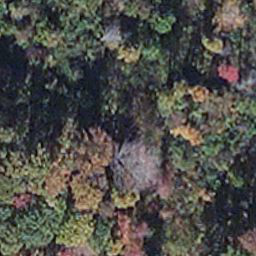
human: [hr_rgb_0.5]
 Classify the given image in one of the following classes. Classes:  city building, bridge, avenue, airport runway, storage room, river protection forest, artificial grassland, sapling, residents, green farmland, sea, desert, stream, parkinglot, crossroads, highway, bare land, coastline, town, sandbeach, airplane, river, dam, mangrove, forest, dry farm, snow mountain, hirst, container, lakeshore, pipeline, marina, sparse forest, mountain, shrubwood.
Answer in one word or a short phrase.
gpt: mangrove